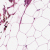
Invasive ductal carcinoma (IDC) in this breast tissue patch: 0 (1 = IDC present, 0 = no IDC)